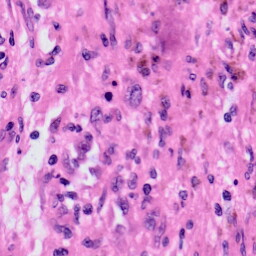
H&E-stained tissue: Skin